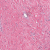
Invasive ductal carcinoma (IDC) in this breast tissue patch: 0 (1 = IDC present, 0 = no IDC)